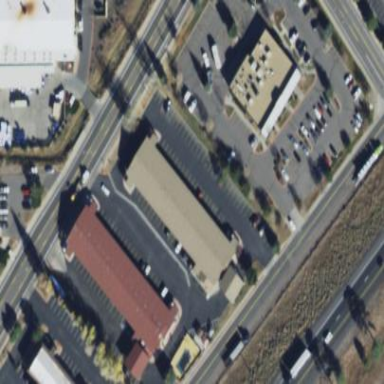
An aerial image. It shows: Motel building.